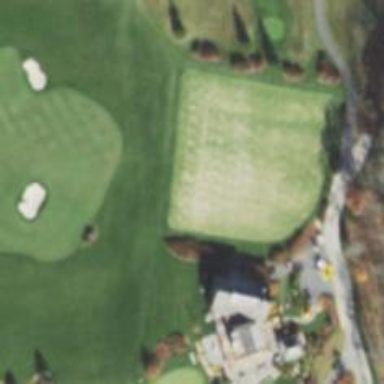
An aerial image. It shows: Picturesque green golfing area with grass land use.